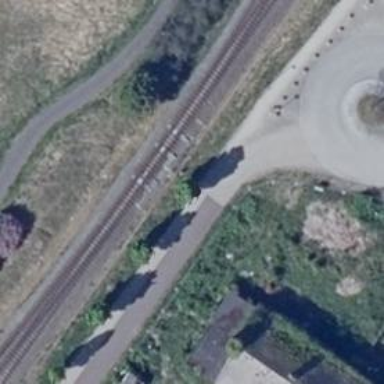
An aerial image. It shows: Railway switch with the turnout on the right side.